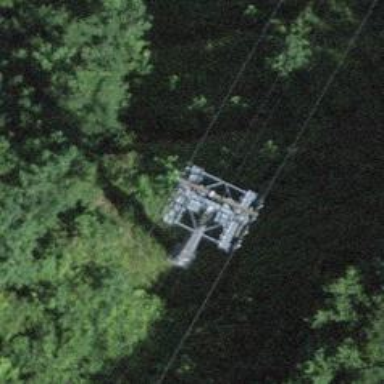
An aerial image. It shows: Pylon used for aerialway.